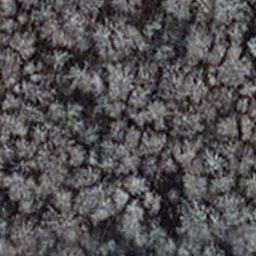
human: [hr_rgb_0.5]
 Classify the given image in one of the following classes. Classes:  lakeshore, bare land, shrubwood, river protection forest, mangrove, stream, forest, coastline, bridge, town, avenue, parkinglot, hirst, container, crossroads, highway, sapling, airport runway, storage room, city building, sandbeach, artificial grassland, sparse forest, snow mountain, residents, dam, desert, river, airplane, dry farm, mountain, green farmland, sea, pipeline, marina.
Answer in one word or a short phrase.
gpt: sapling